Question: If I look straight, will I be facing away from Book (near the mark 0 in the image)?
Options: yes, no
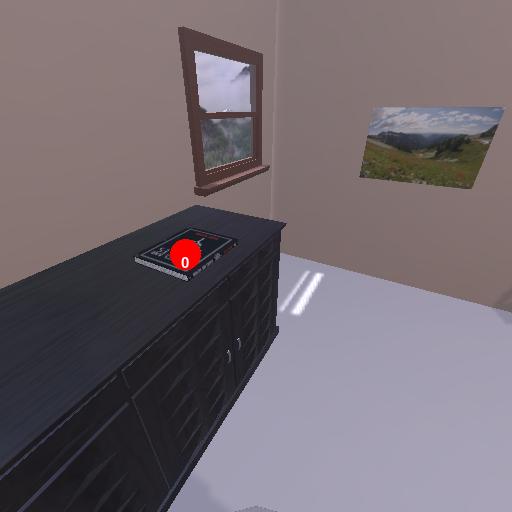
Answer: yes